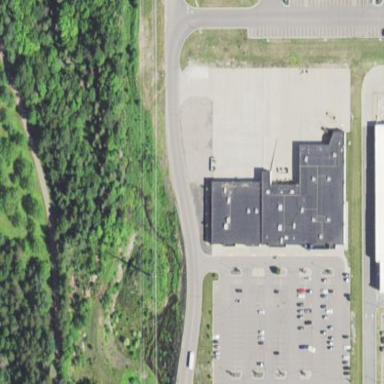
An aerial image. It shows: Retail building.